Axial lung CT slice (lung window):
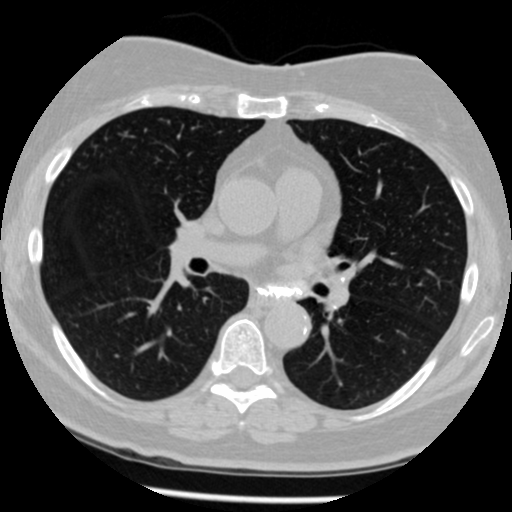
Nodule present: no